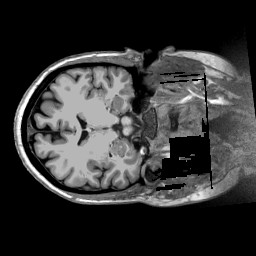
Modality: T1w
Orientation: axial
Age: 37
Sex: female